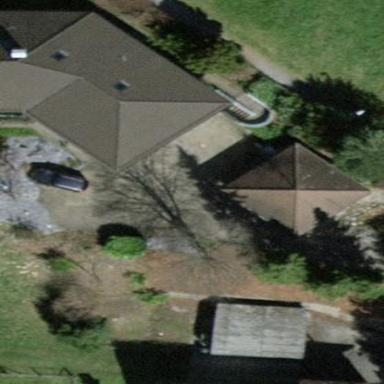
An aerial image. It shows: Garage.